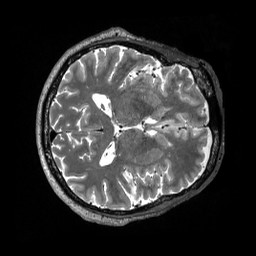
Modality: T2w
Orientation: axial
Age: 72
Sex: male
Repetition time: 3.2 s
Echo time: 0.563 s